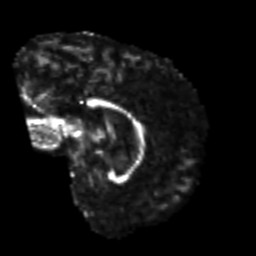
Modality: FA
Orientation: sagittal
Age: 50
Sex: male
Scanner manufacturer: siemens
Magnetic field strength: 3 T
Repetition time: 7.3 s
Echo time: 0.087 s